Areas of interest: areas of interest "Science and Technology Museum"
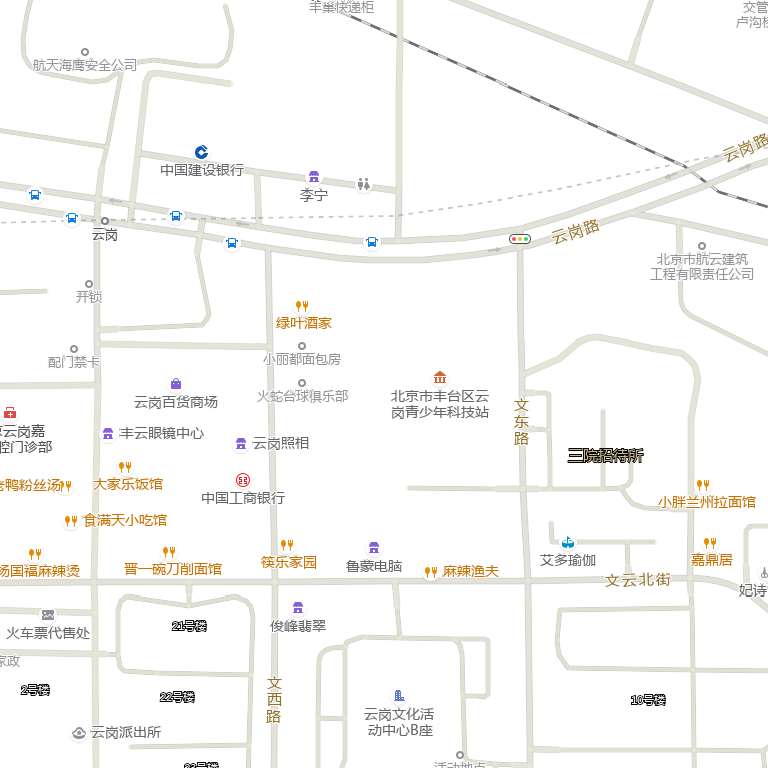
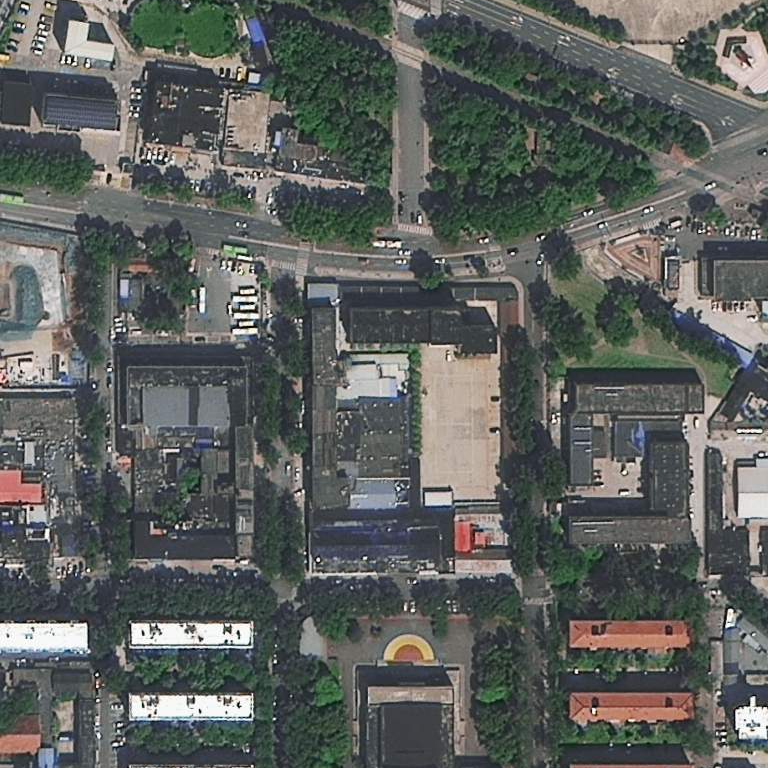